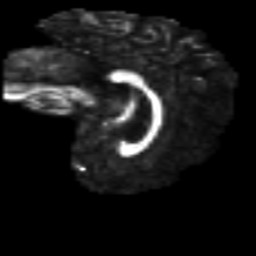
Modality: FA
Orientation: sagittal
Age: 19
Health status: ill
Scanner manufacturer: philips
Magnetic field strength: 3 T
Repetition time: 9 s
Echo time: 0.127 s